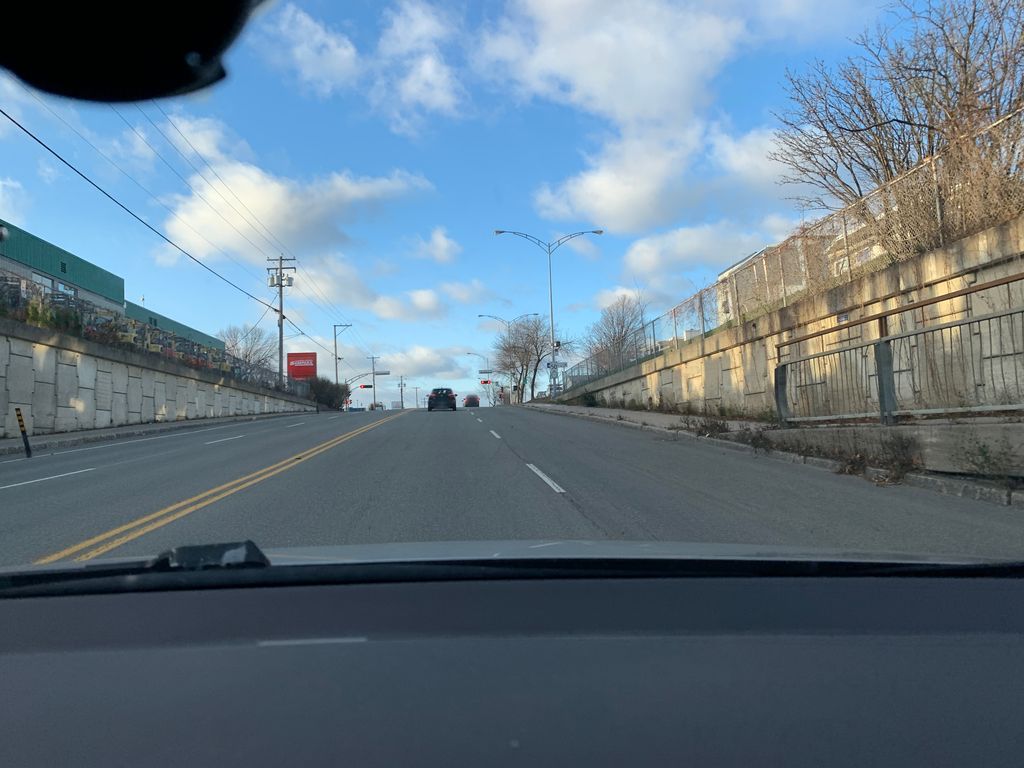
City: quebec_city